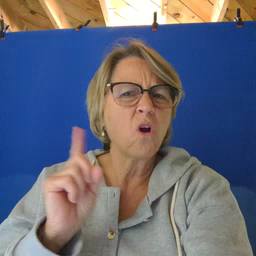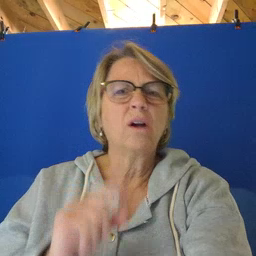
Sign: where